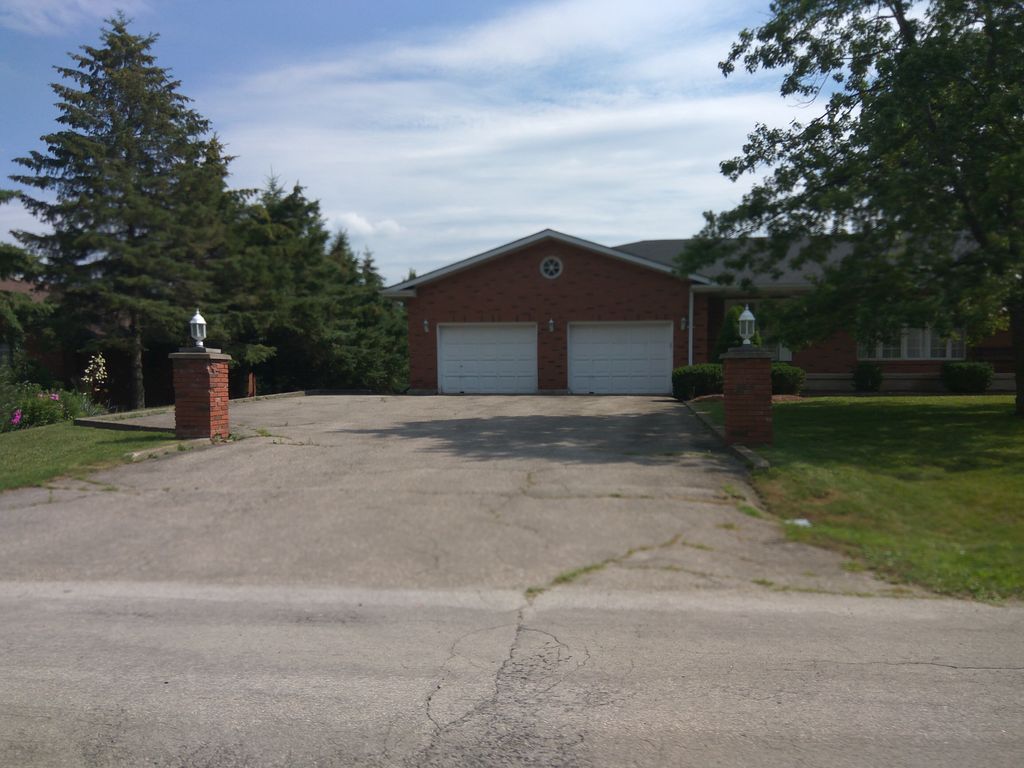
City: kitchener-waterloo